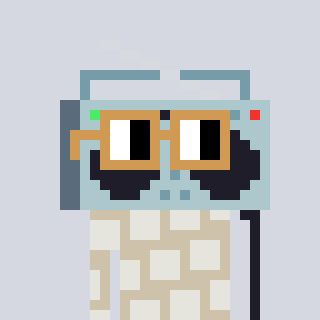
a pixel art character with square brown glasses, a boombox-shaped head and a bege-colored body on a cool background